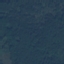
Land use / land cover class: Forest